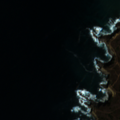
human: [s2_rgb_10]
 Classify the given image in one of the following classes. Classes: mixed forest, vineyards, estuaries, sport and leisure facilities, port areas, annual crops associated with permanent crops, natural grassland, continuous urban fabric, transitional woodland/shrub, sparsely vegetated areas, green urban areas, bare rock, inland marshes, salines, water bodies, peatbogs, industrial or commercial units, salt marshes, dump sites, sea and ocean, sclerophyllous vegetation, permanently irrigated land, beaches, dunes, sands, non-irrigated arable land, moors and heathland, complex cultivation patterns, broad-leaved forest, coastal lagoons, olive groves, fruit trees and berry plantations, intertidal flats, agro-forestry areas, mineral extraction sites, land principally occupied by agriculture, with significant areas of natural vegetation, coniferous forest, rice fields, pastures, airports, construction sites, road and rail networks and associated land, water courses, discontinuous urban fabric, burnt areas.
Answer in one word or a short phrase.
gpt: sclerophyllous vegetation, bare rock, sea and ocean